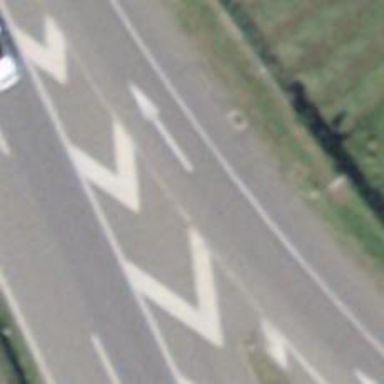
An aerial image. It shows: Asphalt motorway link.